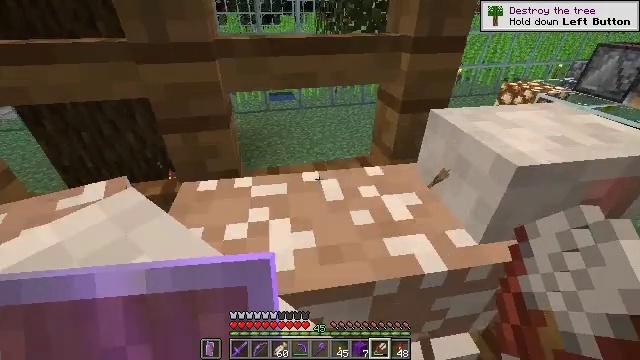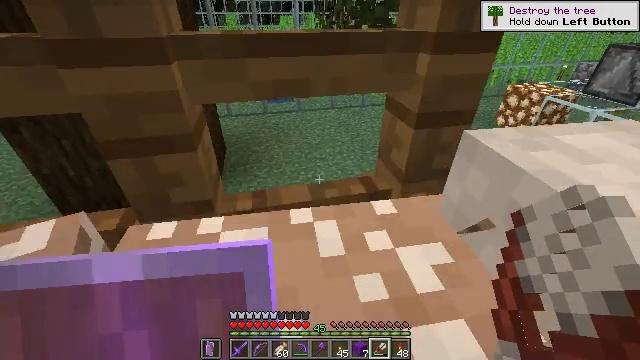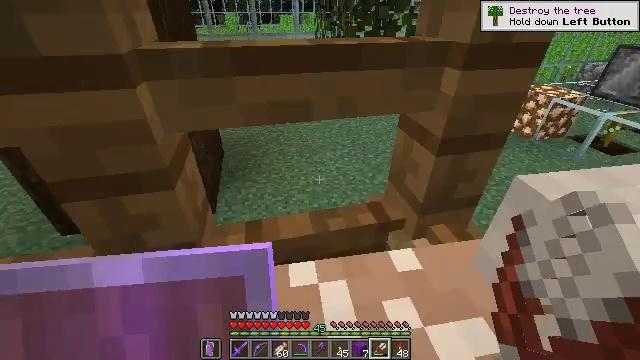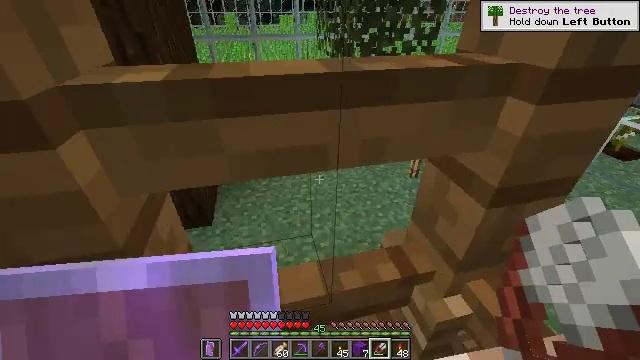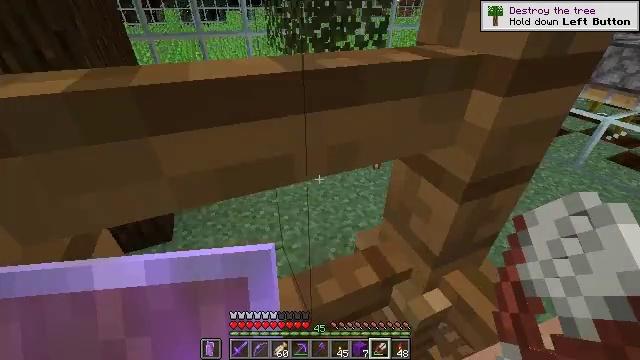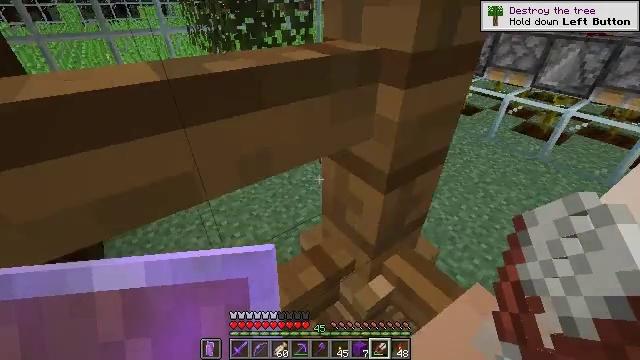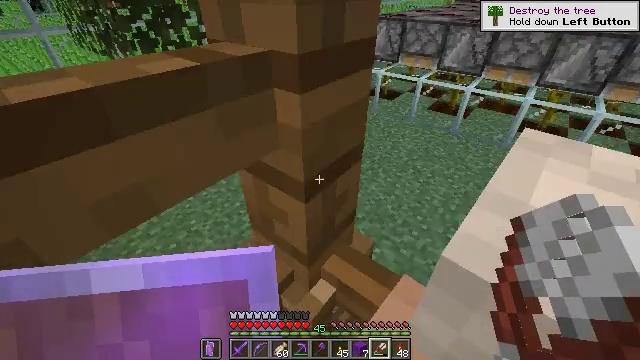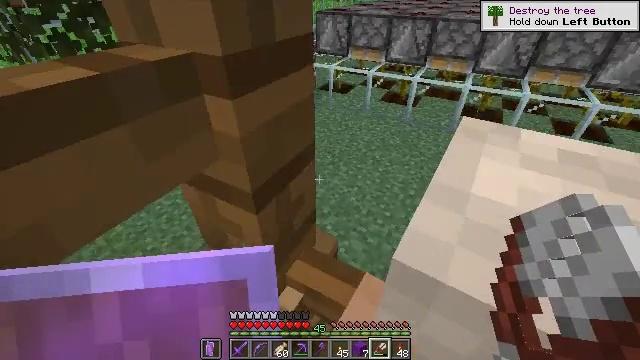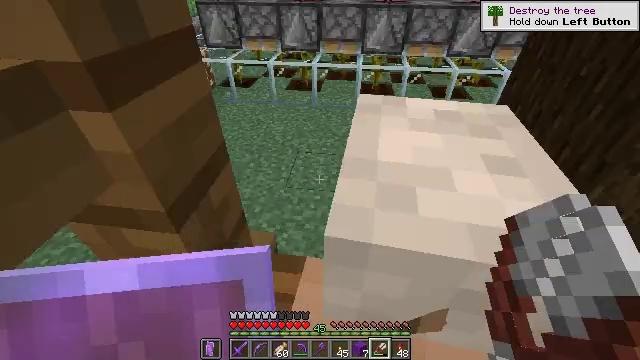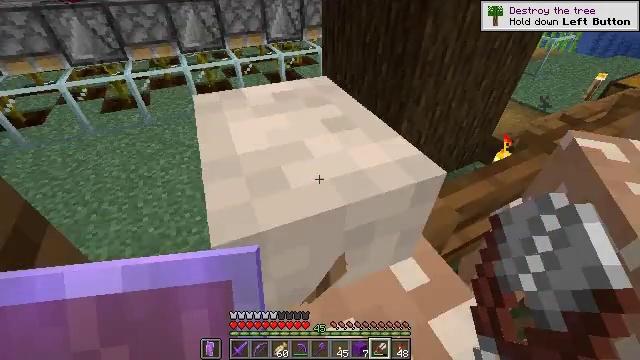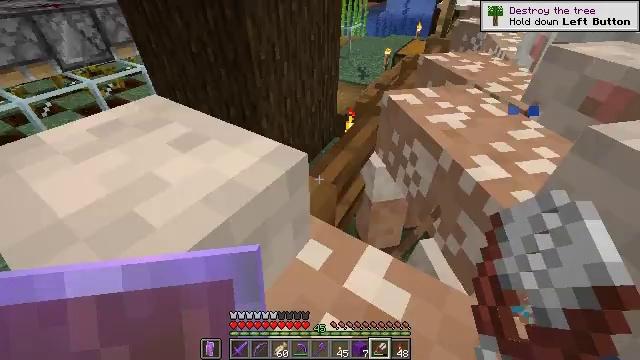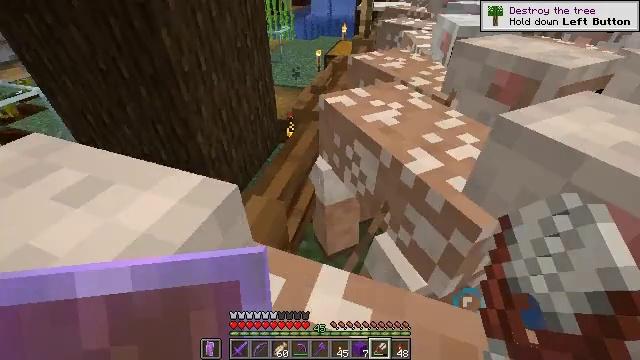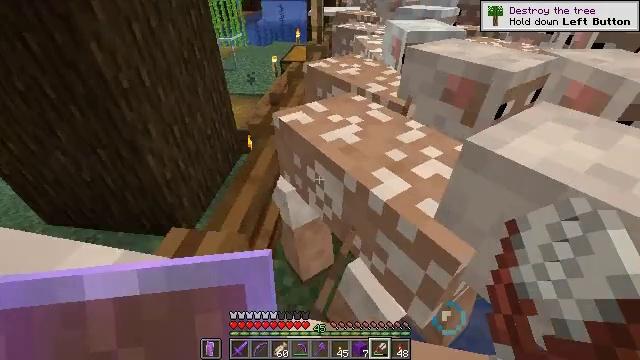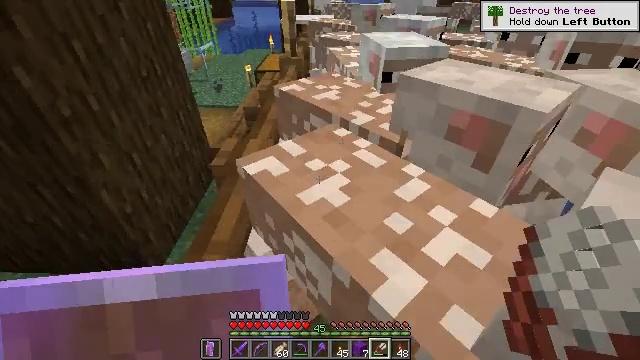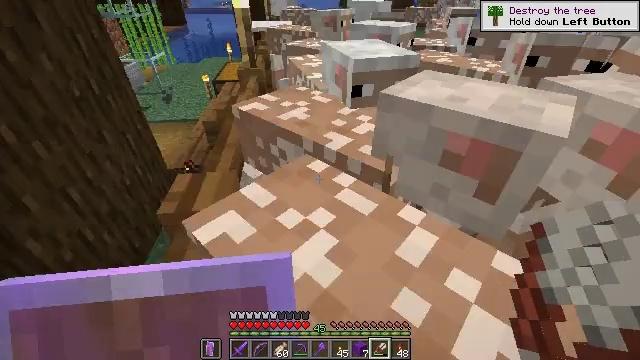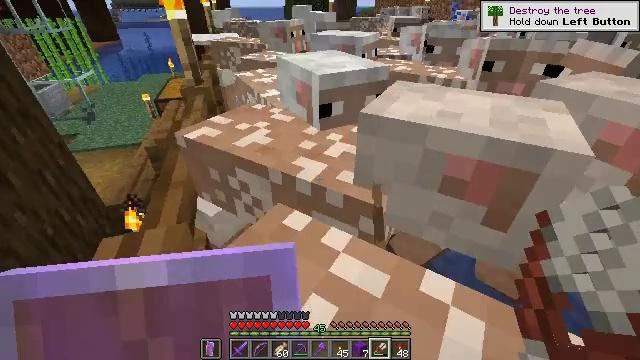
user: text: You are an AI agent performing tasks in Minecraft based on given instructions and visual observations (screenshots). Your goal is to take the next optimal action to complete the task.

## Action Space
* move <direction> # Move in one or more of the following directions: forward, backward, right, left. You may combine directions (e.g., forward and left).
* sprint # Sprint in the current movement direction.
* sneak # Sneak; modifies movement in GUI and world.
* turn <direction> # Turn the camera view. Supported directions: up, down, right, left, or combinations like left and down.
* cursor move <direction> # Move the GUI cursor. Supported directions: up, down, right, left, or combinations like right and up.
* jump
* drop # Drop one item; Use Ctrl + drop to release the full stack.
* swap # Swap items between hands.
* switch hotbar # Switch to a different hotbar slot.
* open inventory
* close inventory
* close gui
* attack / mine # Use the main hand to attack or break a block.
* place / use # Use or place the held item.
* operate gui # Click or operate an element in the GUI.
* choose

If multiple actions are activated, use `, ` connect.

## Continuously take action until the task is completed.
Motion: motion action
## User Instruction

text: Obtain the light blue shulker box by mining it.
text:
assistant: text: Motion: move forward
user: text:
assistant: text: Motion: move forward
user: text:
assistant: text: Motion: move forward
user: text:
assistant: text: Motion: move forward, turn right
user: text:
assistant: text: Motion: move forward, turn right
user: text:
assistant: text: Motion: move forward, turn right and down
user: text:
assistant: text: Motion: move forward, turn right
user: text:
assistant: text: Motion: move forward, turn right and down
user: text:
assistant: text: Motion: move forward, turn right and down
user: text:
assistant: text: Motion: move forward, turn right
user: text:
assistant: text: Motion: move forward, turn right
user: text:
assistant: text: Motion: move forward, turn right
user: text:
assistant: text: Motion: move forward, turn right
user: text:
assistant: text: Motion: move forward, turn right
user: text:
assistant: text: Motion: move forward, turn right and up
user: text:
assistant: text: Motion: move forward, turn right and up
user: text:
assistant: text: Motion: move forward, turn right and up
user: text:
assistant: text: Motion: move forward, turn right and up
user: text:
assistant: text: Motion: move forward
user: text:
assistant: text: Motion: move forward
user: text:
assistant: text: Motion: move forward, turn left
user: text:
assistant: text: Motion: move forward, turn left
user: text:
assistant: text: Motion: move forward, turn left
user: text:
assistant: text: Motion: move forward, turn left and up
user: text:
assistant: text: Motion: move forward, turn left
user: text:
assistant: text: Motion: move forward, turn left
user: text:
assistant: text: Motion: move forward, turn left
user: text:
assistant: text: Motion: move forward, turn left
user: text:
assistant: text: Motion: move forward
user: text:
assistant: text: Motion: move forward